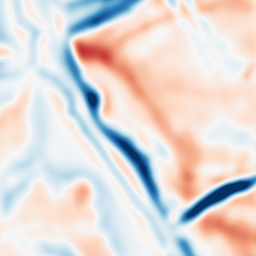
Category: multiscale
Decomposition family: dog
Decomposition parameters: sigma_low: 5
sigma_high: 10
Upsampling method: quintic
Upsampling parameters: scale: 8
Upsampling scale: 8